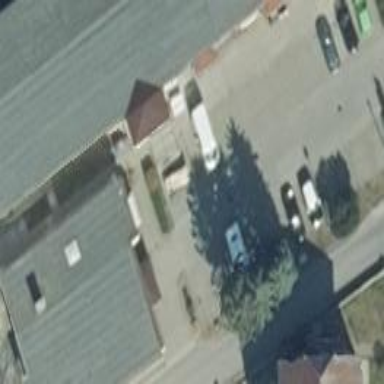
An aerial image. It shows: Building with flat roof.